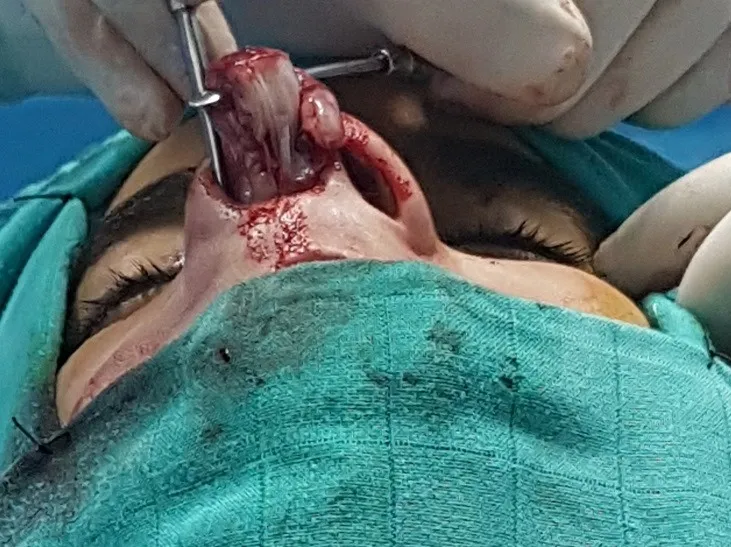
Extraction of the rhinolithe from back to front with a hook.
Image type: medical_photograph (other_medical_photograph)